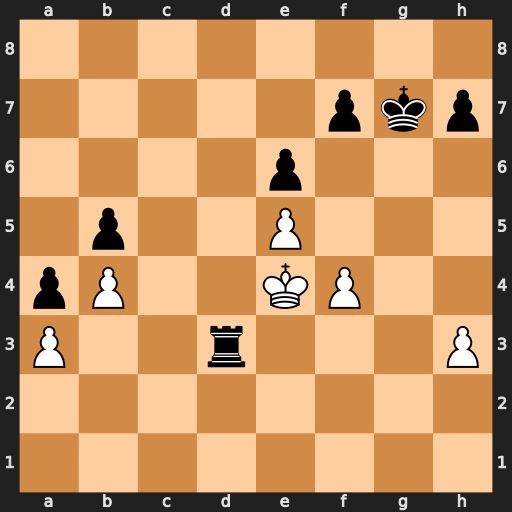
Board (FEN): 8/5pkp/4p3/1p2P3/pP2KP2/P2r3P/8/8
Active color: w
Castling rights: -
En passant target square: -
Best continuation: Kxd3 Kg6 Kd4 Kf5 Kc5 Kxf4 Kxb5